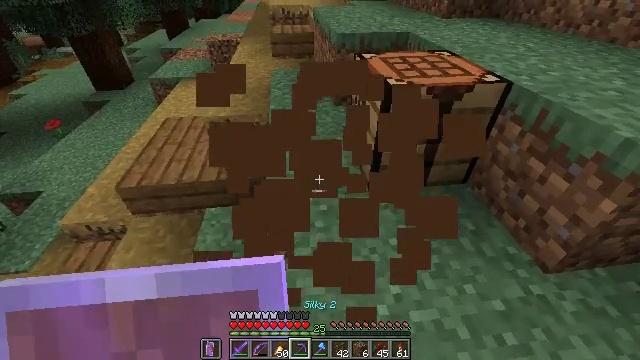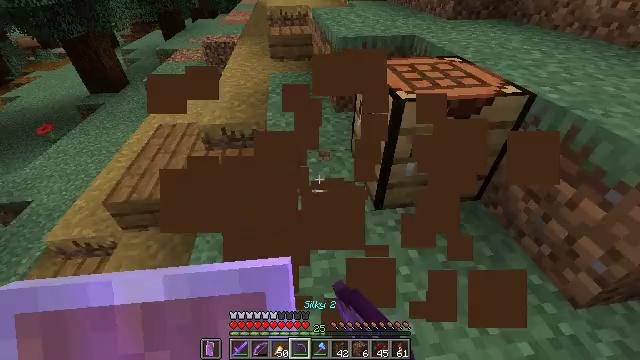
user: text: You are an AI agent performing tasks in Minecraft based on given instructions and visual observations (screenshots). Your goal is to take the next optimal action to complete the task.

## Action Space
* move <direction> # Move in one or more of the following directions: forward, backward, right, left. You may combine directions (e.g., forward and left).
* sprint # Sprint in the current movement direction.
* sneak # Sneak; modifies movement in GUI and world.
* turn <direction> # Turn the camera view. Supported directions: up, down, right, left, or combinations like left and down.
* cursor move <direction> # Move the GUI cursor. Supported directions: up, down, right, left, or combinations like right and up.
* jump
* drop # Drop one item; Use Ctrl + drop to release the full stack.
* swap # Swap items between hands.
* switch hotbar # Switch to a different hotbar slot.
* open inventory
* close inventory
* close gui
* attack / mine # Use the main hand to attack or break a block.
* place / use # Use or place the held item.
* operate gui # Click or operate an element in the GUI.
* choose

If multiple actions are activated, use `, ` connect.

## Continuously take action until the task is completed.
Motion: motion action
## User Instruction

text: Attack the brown shulker box to remove it.
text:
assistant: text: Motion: move forward, attack / mine
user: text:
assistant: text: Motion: attack / mine